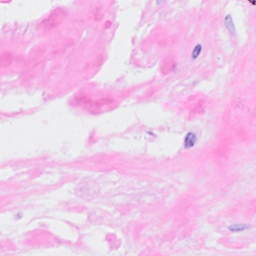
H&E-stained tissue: Breast